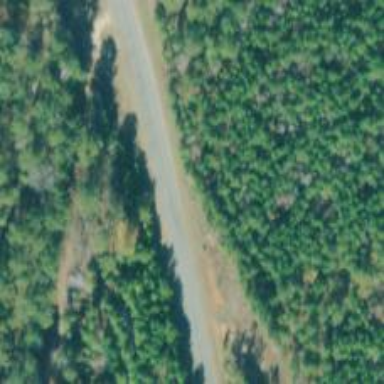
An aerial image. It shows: Unclassified road.